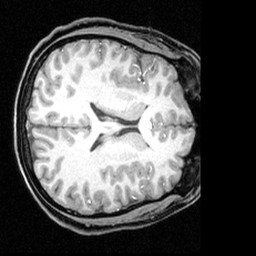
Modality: T1w
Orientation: axial
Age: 21
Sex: female